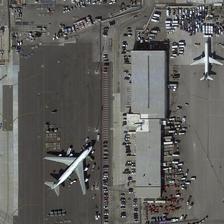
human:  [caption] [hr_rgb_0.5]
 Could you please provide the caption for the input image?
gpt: four planes around by some cars are parked on an airport .

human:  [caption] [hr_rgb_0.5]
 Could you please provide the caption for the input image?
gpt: four planes are near several buildings with many cars parked .

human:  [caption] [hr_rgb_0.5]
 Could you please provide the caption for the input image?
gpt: four planes are parked next to several buildings on an airport .

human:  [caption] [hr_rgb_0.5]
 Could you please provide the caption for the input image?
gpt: around every plane, numerous containers can be seen .

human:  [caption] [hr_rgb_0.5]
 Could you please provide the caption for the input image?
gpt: four planes are parked next to several buildings on an airport .